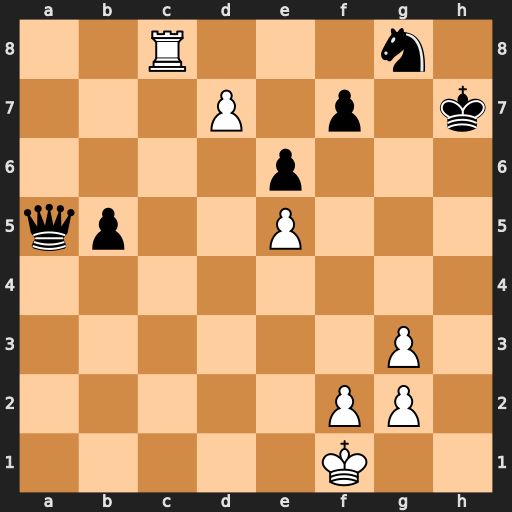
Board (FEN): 2R3n1/3P1p1k/4p3/qp2P3/8/6P1/5PP1/5K2
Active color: w
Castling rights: -
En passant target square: -
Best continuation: d8=Q Qa1+ Ke2